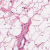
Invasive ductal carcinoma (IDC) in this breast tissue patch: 0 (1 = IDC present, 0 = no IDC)